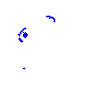
Particle: electron